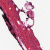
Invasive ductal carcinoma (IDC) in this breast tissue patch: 0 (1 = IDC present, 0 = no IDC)